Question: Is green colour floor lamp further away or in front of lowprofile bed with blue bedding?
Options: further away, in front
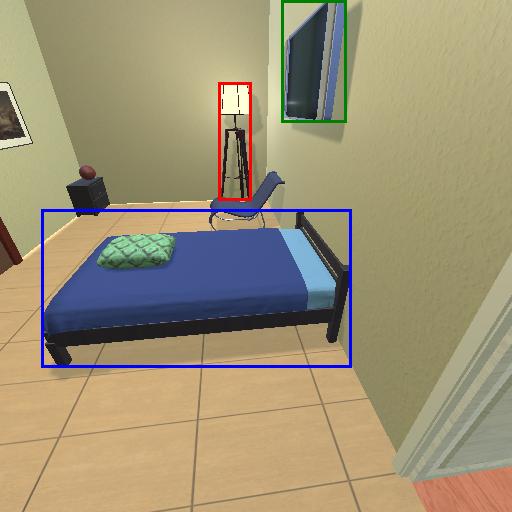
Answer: further away